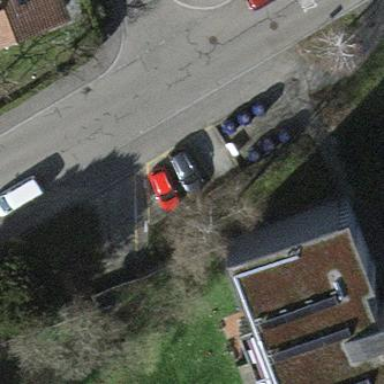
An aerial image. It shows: Parking area is available.